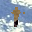
Label: 1